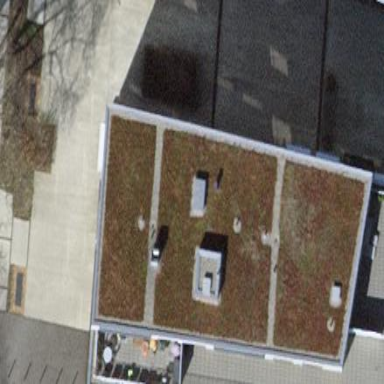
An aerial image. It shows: Building with flat roof and apartments. The building is tan with rosy brown roof.